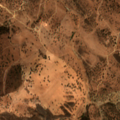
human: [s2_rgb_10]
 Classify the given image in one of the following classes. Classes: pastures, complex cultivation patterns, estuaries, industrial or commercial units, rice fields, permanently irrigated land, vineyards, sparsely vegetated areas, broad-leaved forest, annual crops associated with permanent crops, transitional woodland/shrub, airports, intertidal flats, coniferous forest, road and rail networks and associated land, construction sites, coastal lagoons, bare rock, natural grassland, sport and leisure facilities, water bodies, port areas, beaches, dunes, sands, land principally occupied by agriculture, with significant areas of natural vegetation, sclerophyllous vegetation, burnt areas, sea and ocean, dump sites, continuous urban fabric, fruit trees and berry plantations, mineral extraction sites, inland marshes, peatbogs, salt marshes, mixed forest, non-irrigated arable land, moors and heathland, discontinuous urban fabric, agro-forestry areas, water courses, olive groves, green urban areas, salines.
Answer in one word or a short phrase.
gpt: agro-forestry areas, transitional woodland/shrub